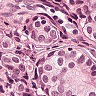
Metastatic tissue present: yes